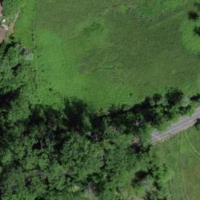
EUNIS habitat code: 57
Species observed at this site:
Lysandra bellargus